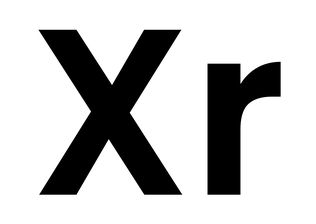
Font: Poppins-SemiBold